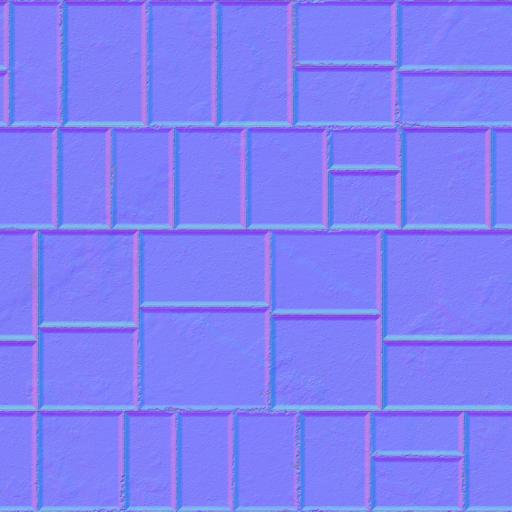
interlocking paved pavement paving stones rectangle square